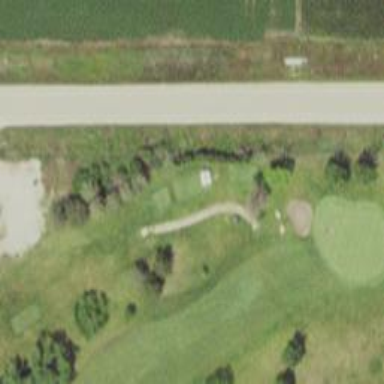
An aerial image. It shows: Path for both roads and golfers.